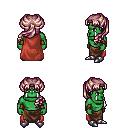
a pixel art fantasy rpg character, male body template, orc, green skin, maroon cape, robe skirt, white blonde princess hairstyle, cloth bracers, metal boots, four views (front, back, left, right), 2x2 character sprite sheet, small pixel art, hard edges, no anti-aliasing